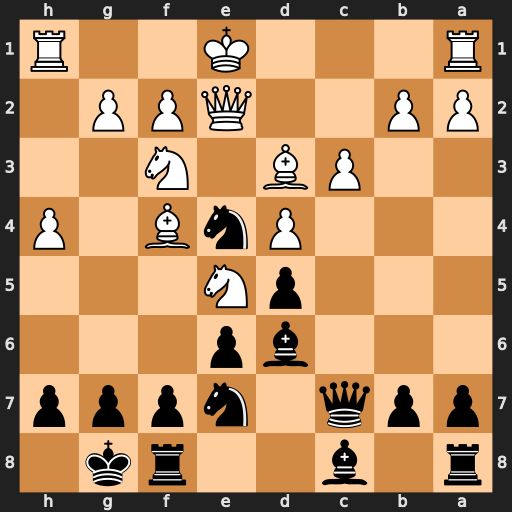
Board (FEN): r1b2rk1/ppq1nppp/3bp3/3pN3/3PnB1P/2PB1N2/PP2QPP1/R3K2R
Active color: b
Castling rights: KQ
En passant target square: -
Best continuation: f6 Bxe4 dxe4